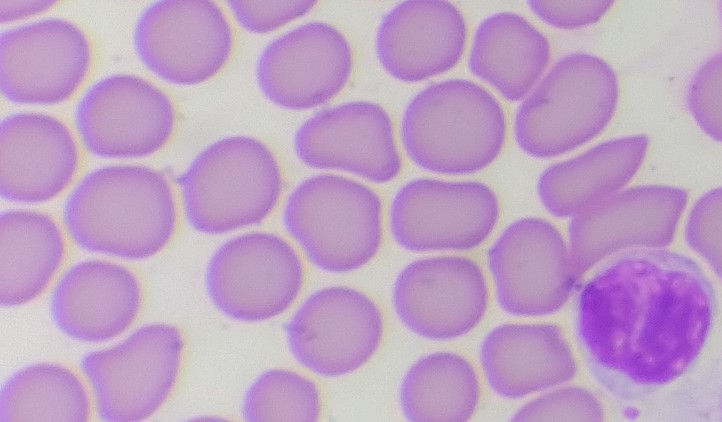
White blood cell type: Lymphocyte